Question: This is my project setup:
- I have 3 modules in an Android Studio project (app, feature & theme):- Only & modules have flavors. module has no flavors.'''
flavorDimensions("product")
productFlavors {
paid { }
demo { }
free { }
}
'''
This makes Build Variants look this way:<URL>
So:
- The module can see all the resources in module because all Build Variants match- Since the module has no flavors, I have declared the dependency this way:'implementation project(configuration: 'default', path: ':theme')' this makes the project to build successfully ✅ ✅ ✅- However, the module can't see resources defined in the module.- If I remove 'configuration: 'default'' from the dependency declaration, I get this error:'''
ERROR: Unable to resolve dependency for ':feature@debug/compileClasspath': Could not resolve project :theme.
'''
- This is a layout file in the module:<URL>- The 'product_name' String is declared in the module in different directories matching the flavor names
The question is:
How do I make the module to recognize the resources declared in the module without having to declare flavors in the module?
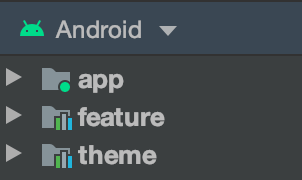
Answer: I tried to reproduce your error and managed to fix it by setting 'missingDimensionStrategy' in the build file of your 'theme' module:
'''
defaultConfig {
...
missingDimensionStrategy 'product', 'demo', 'free', 'paid'
}
'''
Reference: <URL>